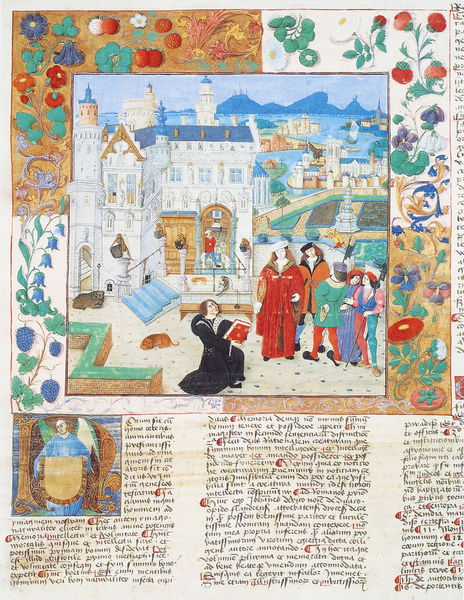
Titel: Weltchronik
Künstler: Johannes Vico
Institution: Wien, Österreichische Nationalbibliothek
Schlagwörter: blau, flügel, mann, meer, wasser, gelb, grün, menschen, see, stadt, blumen, braun, bunt, fenster, männer, schwarz, weiss, zeichnung, blüten, haus, hund, hunde, obst, rot, schloss, malerei, ornament, bibel, bild, feld, häuser, kirche, blatt, pflanzen, brunnen, engel, früchte, garten, farbig, schiffe, schrift, bilder, berge, mauer, hecke, figuren, treppe, könig, inschrift, lesen, stufen, knie, tor, eingang, schild, buch, burg, türme, palast, beeren, erdbeeren, seite, illustration, text, knien, initiale, buchdruck, buchseite, portal, knieend, beete, mönch, heiliger, könige, heilige, maria, funde, vorlesen, verkündigung, zuhören, latein, buchmalerei, manuskript, 1420